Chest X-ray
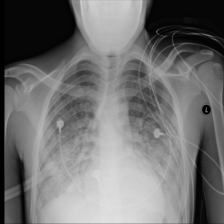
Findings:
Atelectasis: negative
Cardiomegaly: negative
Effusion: negative
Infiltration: negative
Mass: negative
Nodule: negative
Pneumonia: negative
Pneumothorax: negative
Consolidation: negative
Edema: positive
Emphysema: negative
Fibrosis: negative
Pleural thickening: negative
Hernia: negative